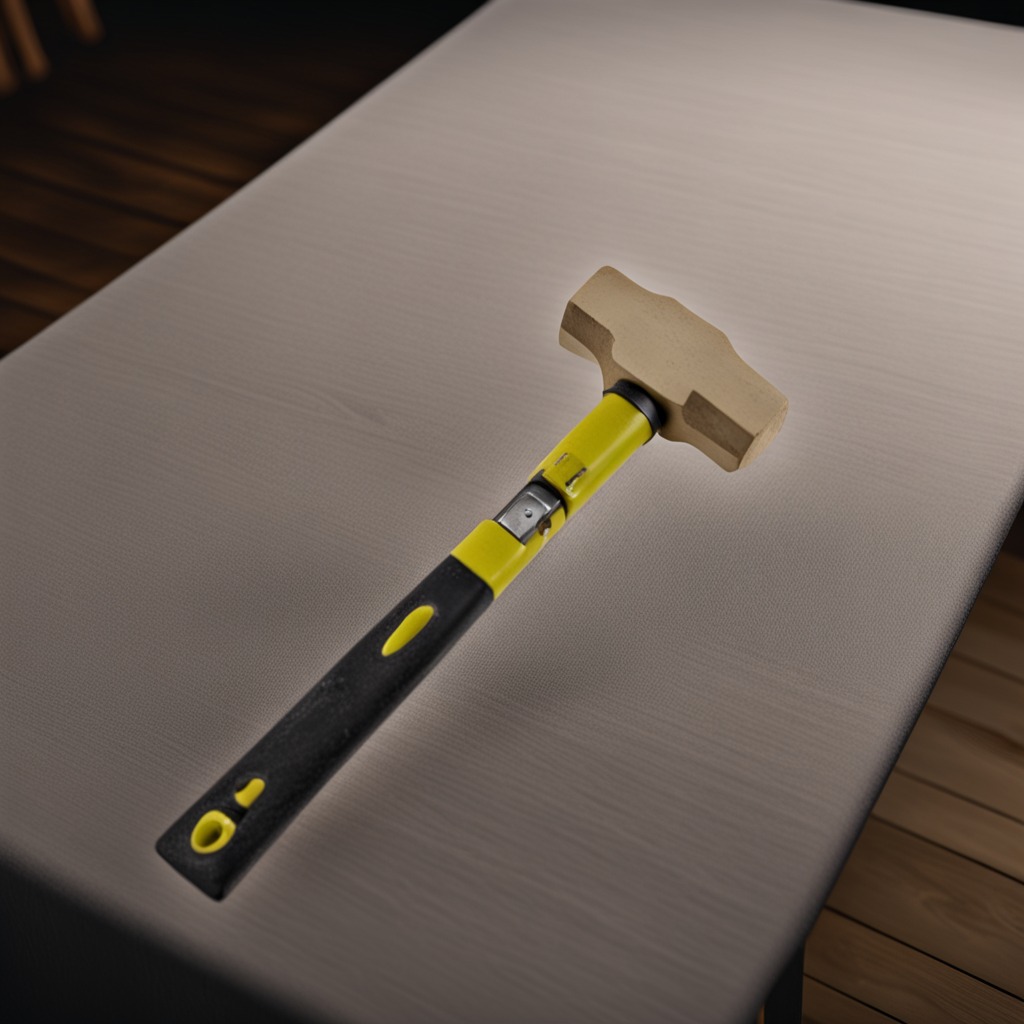
A hammer lies on a wooden table inside a workshop at night.